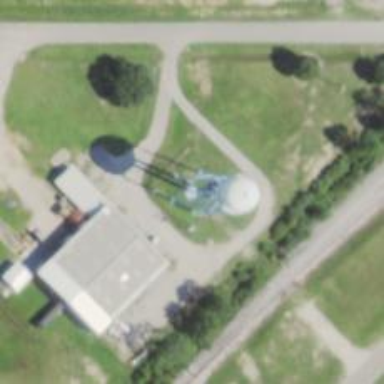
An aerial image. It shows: Water tower that is man-made.